Question: I'm interested in using an "<URL>" in my C# application.
Is anyone aware of a stable implementation, especially one that will allow me to configure how much padding to allocate per array?

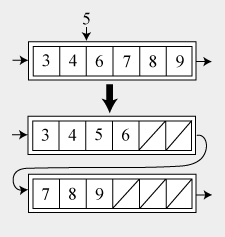
Answer: According to the 2nd comment in your own link, such a list should be implemented in <URL>. It's open source, so you could have a look at the code and see if it allows for your scenario, or if it can be adapted to fit your needs easily.
Other than that, I am now aware of any .NET implementations you could use.